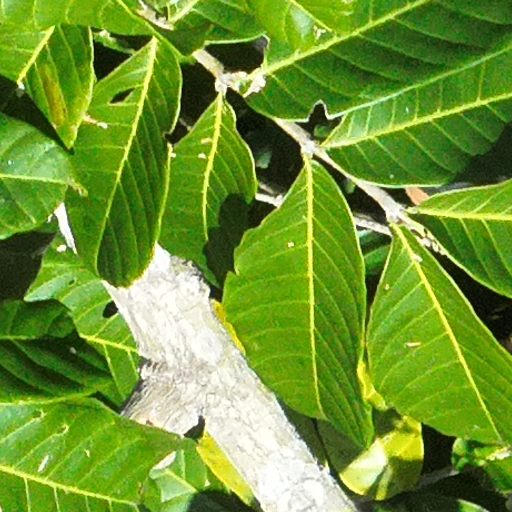
Species: Guarea guidonia
GBIF accepted scientific name: Guarea guidonia
Crown area (m\u00b2): 85.88